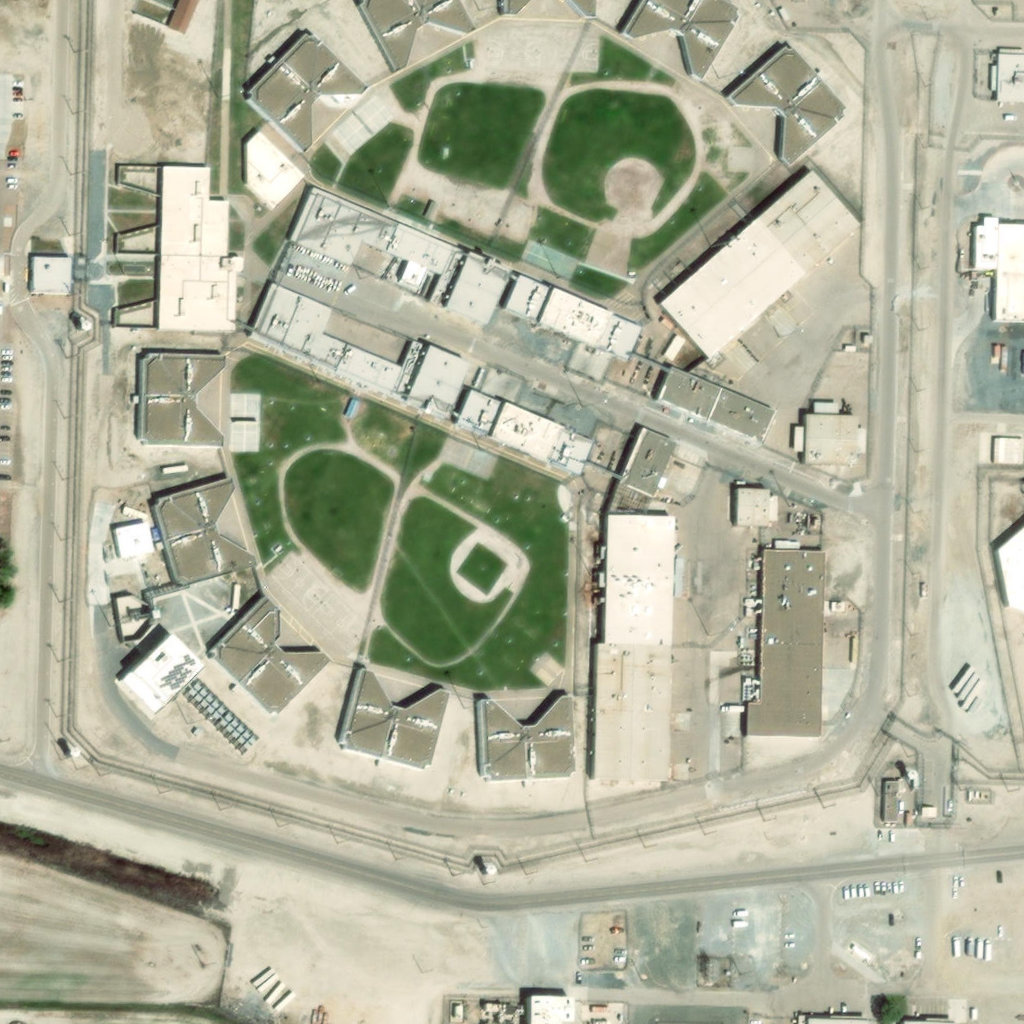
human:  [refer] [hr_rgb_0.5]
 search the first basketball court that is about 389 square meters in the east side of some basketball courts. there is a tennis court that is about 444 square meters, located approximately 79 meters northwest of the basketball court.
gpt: <box>[[30, 57, 36, 63, 0]]</box>